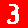
Digit: 3